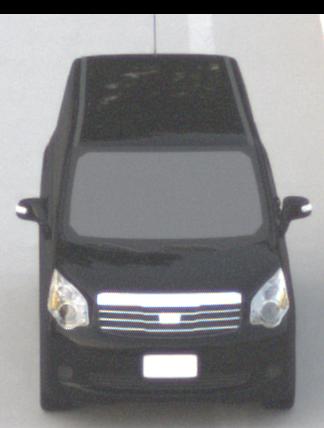
Make: Toyota
Model: Noah
Detailed model: Voxy R70G
Model produced from: 2007
Model produced until: 2013
Doors: 5
Color: black
Road condition: dry road
Daytime: sunrise or sunset
Contrast: low contrast